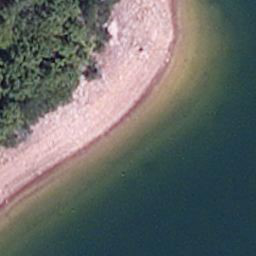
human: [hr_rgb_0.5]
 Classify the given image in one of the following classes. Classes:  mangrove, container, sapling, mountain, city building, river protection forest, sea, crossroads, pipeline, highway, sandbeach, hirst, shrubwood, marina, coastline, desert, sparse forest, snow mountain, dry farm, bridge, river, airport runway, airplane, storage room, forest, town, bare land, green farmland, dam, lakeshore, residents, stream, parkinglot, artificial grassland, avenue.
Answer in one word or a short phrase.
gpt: lakeshore